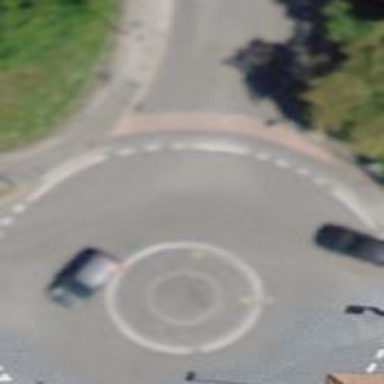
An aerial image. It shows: Tertiary road leading to roundabout.